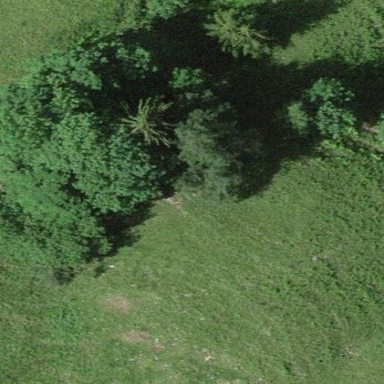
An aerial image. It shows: Forest area.